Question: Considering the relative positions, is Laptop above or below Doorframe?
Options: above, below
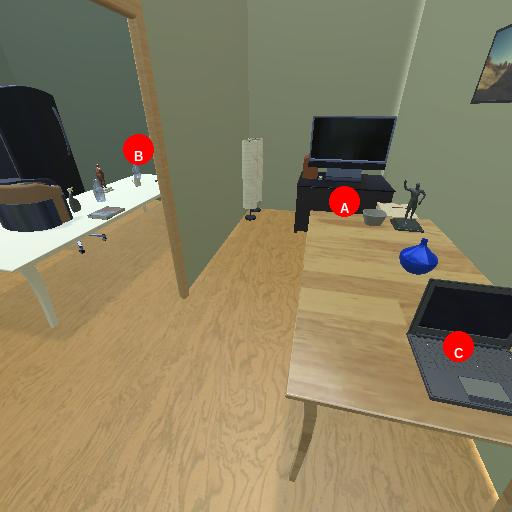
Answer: above